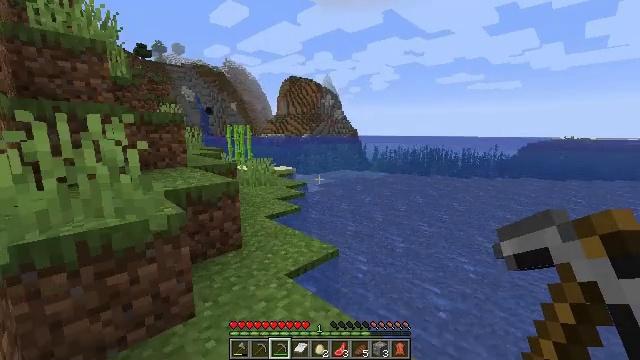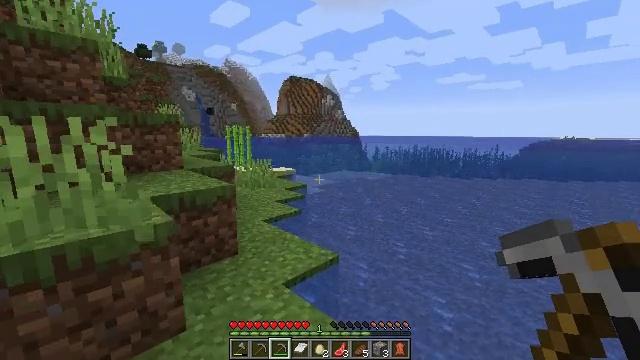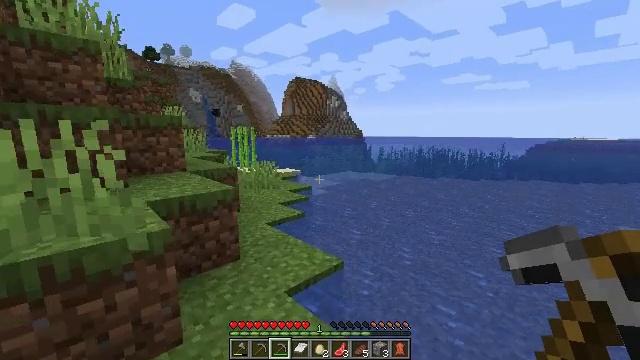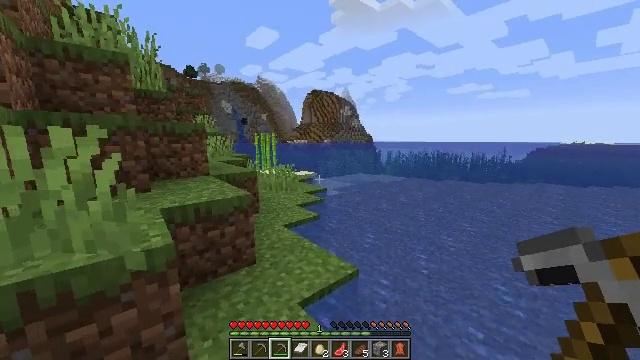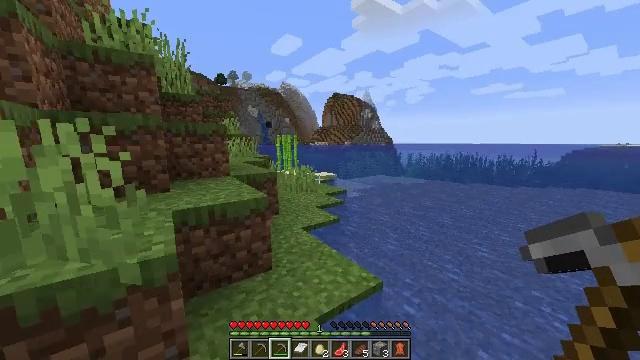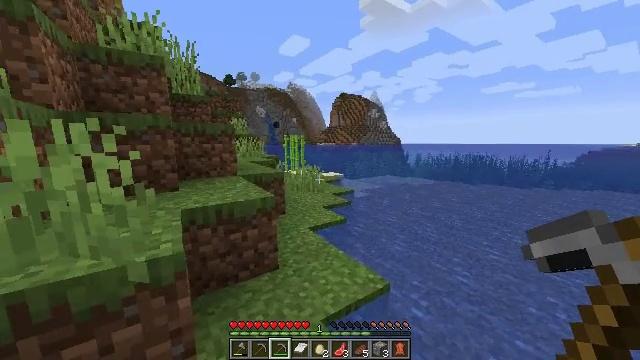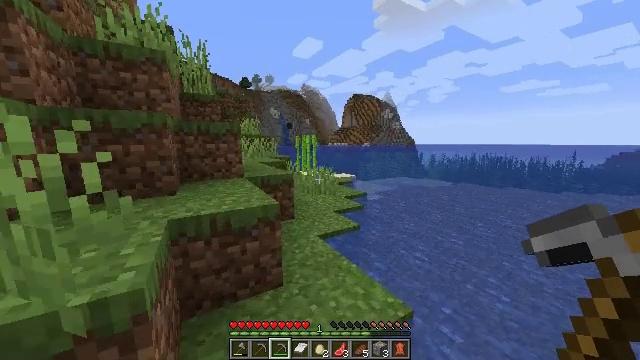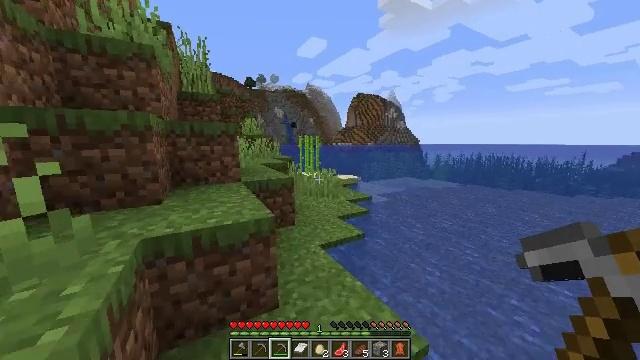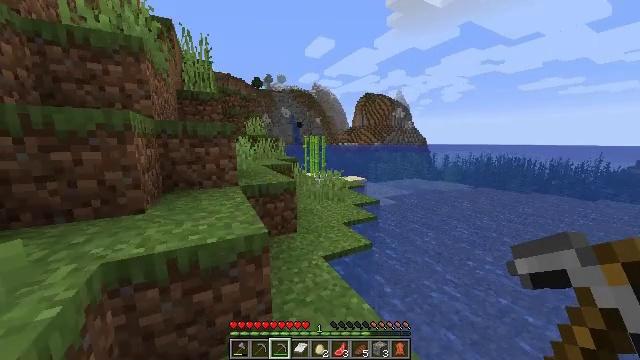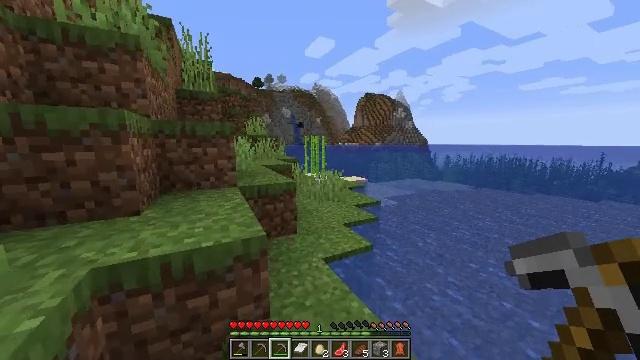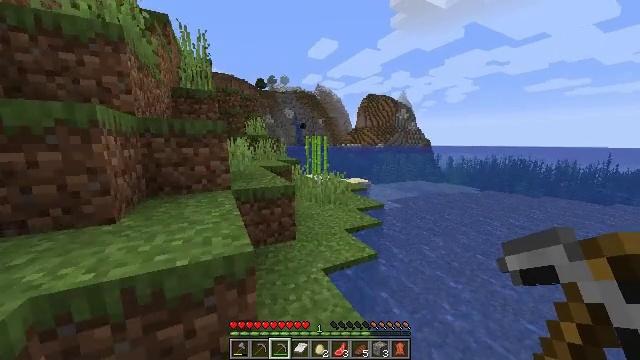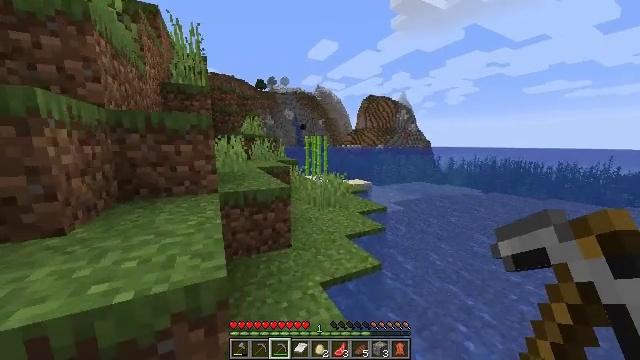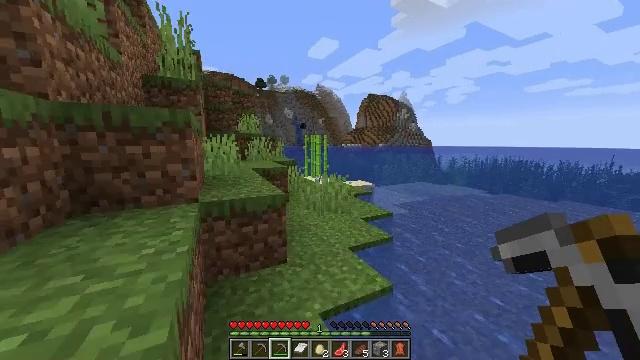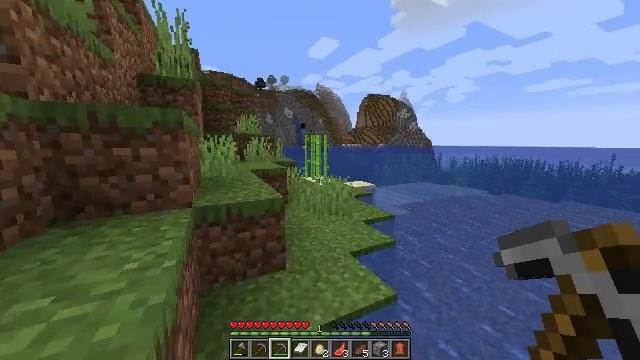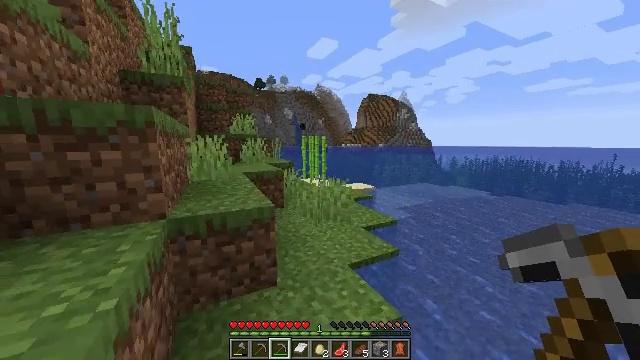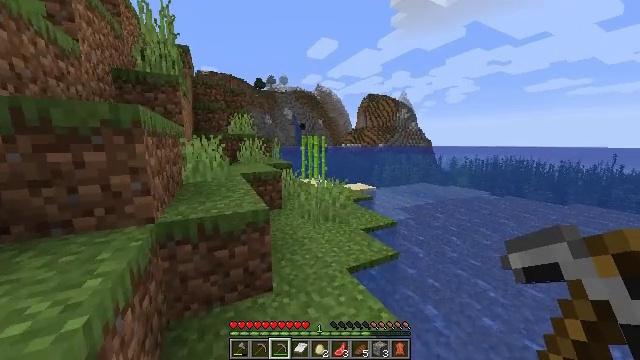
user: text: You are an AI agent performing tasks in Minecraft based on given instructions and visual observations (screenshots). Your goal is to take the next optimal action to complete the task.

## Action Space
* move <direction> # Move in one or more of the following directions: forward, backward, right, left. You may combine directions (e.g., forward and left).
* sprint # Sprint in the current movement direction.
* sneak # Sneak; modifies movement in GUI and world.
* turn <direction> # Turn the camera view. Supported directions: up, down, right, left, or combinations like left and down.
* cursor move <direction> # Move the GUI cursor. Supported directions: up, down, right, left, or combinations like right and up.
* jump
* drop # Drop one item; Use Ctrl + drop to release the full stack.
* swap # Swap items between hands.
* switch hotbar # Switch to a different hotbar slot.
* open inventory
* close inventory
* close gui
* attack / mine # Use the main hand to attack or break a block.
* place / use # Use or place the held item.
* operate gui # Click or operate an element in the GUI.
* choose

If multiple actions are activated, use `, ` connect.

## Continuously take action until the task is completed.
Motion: motion action
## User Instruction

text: Mine the sugar cane near rivers.
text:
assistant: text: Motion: move forward, sprint
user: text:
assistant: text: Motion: move forward, sprint, turn left
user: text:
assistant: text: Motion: move forward, sprint, turn left
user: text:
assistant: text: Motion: move forward, sprint, turn left
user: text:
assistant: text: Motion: move forward, sprint, turn left
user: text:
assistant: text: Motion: move forward, sprint, turn left
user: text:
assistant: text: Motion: move forward, sprint, turn left
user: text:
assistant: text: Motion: move forward, sprint, turn left
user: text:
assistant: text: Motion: move forward, sprint
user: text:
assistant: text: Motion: move forward, sprint
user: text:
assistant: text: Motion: move forward, sprint
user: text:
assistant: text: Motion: move forward, sprint
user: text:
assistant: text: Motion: move forward, sprint
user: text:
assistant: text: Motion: move forward, sprint
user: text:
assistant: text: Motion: move forward, sprint
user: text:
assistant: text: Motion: move forward, sprint
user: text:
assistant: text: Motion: move forward, sprint
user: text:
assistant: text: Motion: move forward, sprint
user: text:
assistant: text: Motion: move forward, sprint
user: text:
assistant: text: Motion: move forward, sprint
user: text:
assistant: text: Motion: move forward, sprint
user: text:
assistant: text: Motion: move forward, sprint
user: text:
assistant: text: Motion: move forward, sprint, turn left
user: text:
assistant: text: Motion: move forward, sprint, turn left
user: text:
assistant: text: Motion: move forward, sprint
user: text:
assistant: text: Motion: move forward, sprint
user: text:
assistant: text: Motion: move forward, sprint
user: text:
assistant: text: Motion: move forward, sprint
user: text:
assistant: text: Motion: move forward, sprint
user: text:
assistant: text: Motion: move forward, sprint